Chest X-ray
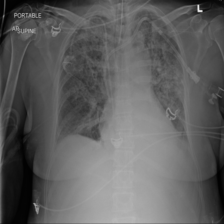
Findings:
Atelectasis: negative
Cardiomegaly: negative
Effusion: negative
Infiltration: positive
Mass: negative
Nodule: negative
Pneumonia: negative
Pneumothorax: negative
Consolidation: negative
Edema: negative
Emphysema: negative
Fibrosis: negative
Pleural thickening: negative
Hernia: negative